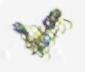
Label: Detritus